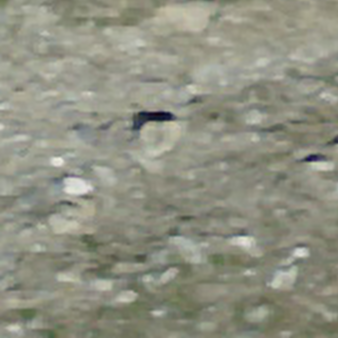
Label: other